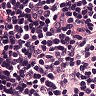
Metastatic tissue present: no